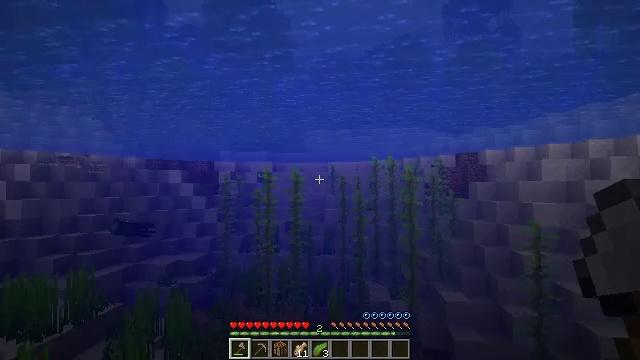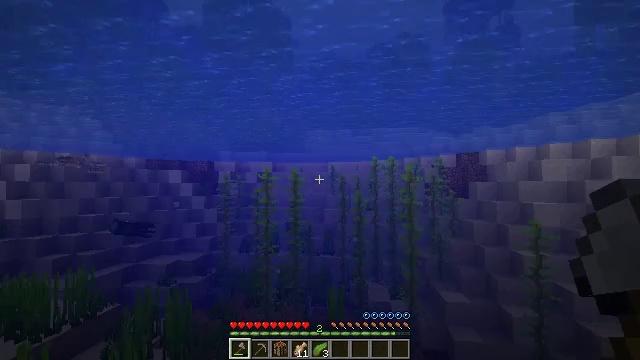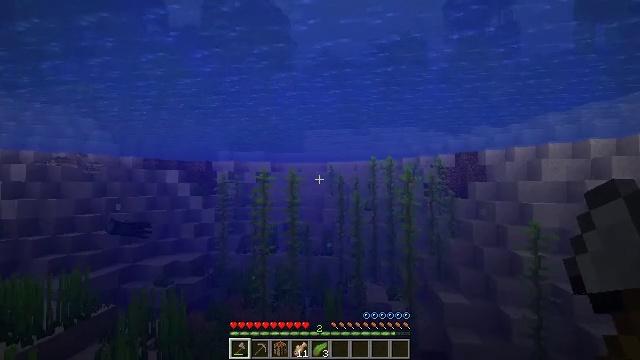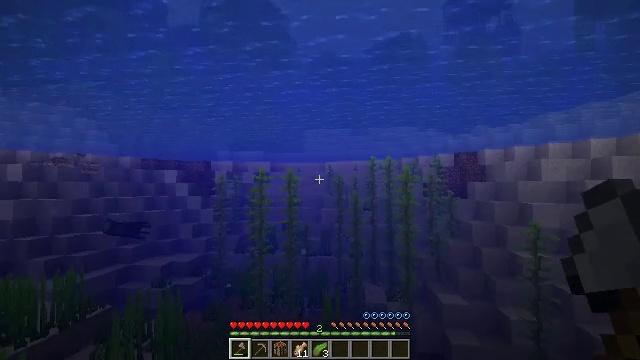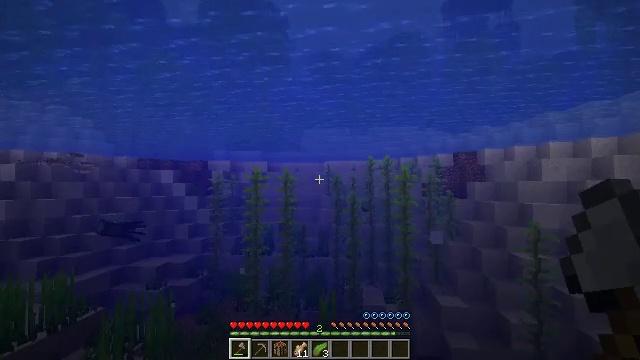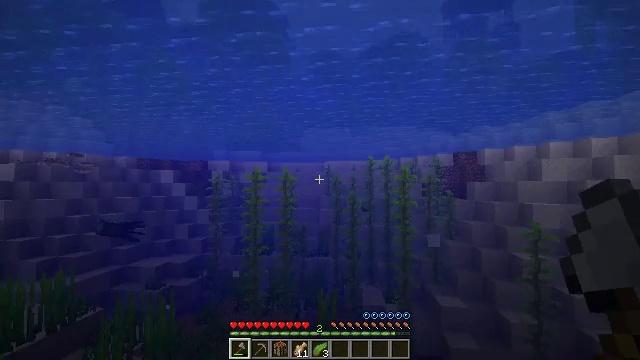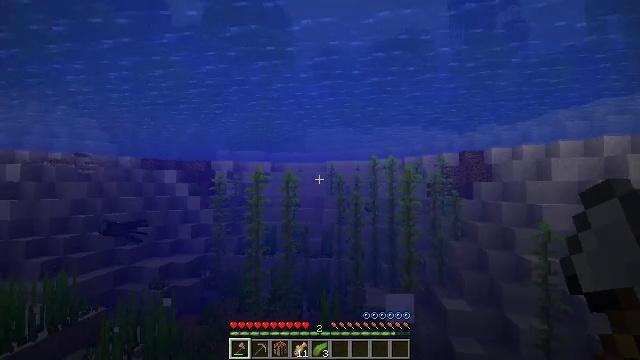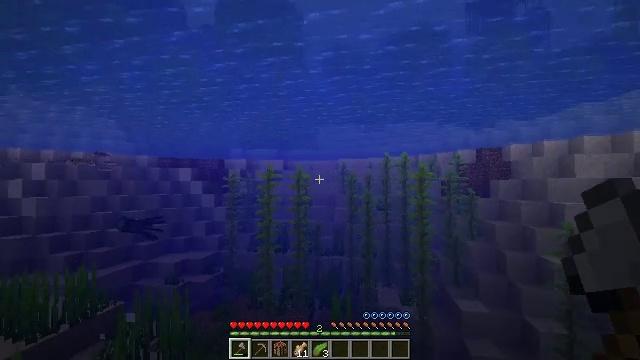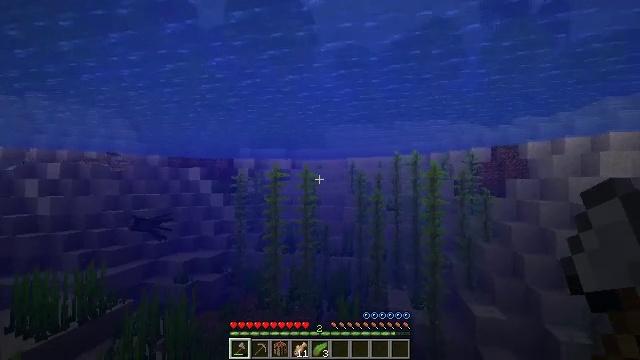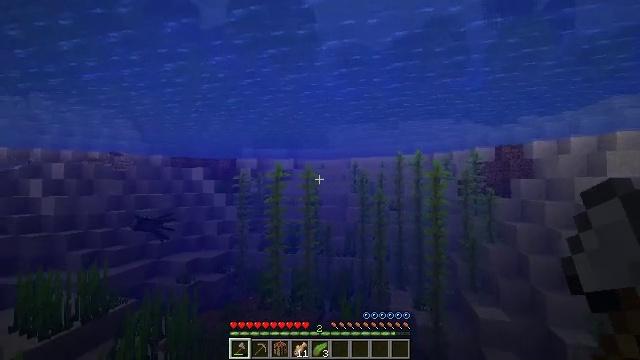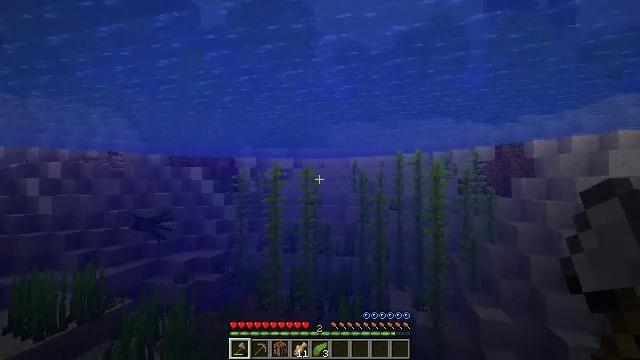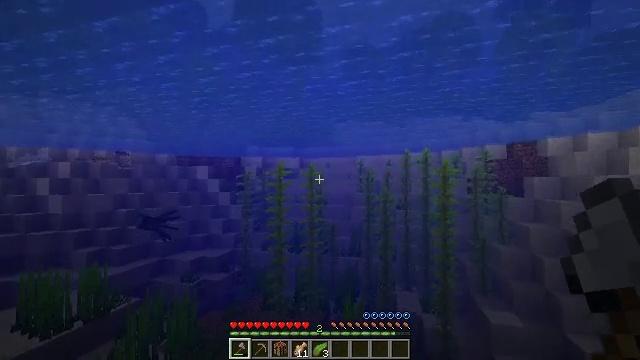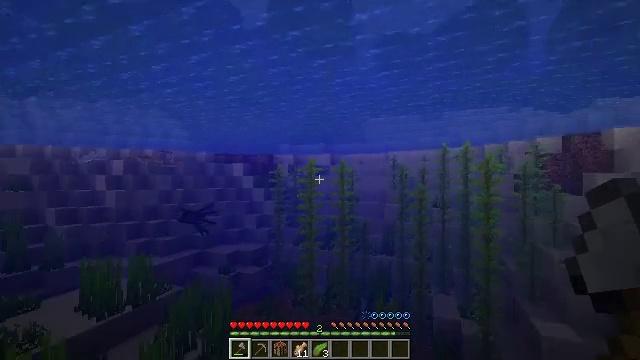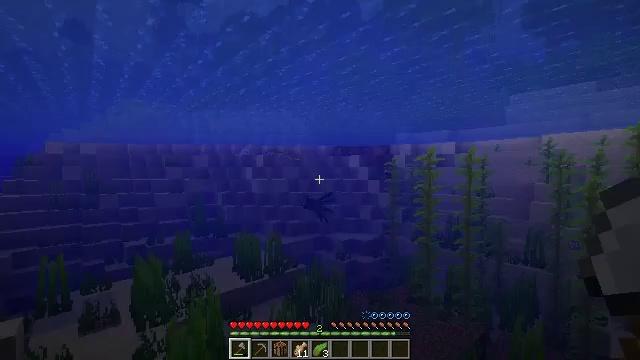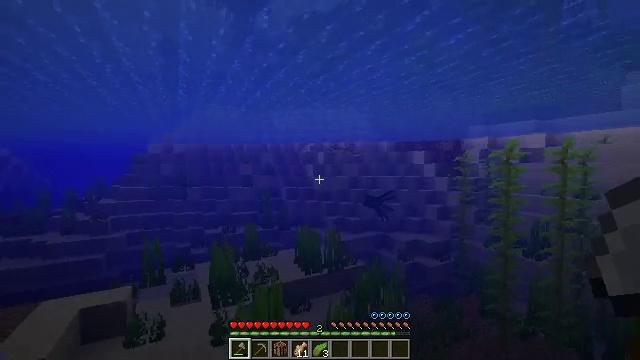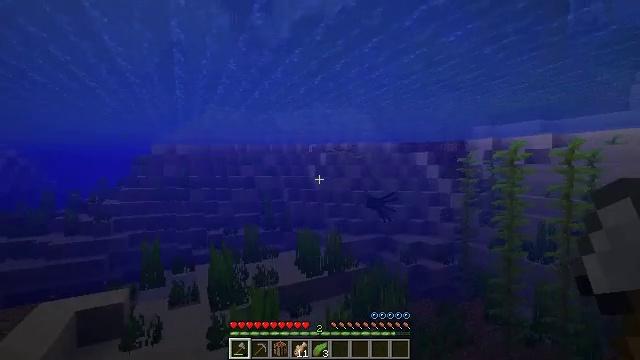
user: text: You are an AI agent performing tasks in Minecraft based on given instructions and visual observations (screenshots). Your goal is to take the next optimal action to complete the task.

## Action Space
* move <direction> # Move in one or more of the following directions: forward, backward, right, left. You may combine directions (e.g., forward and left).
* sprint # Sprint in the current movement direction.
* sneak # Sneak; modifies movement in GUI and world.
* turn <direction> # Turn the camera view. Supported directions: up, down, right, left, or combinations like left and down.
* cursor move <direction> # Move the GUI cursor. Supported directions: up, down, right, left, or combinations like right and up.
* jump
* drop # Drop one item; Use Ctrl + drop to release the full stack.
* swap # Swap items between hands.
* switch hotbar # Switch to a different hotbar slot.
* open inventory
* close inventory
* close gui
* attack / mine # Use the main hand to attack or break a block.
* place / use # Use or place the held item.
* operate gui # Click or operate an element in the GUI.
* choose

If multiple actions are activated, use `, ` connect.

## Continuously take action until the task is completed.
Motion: motion action
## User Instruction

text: Hunt a dolphin.
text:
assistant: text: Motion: move forward
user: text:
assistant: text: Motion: move forward
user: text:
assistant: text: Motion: move forward
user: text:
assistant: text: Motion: move forward
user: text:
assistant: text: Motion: move forward
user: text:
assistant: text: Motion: move forward, turn left
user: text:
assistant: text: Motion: move forward, turn left
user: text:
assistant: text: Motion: move forward, turn left
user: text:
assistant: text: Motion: move forward
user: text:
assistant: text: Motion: move forward
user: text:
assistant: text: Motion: move forward, turn left
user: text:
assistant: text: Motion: move forward, turn left
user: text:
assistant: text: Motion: move forward, turn left and down
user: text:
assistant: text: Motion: move forward, turn left
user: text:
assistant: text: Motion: move forward
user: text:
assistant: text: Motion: move forward
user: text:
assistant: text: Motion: move forward
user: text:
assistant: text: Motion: move forward
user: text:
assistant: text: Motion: move forward, sprint, turn left
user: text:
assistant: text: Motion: move forward, sprint, turn left
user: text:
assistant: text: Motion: move forward, sprint, turn left
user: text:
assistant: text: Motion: move forward, sprint
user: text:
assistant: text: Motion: move forward, sprint
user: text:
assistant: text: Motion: move forward, sprint
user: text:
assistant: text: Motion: move forward, sprint
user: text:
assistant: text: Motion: move forward, sprint
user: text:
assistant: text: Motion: move forward, sprint
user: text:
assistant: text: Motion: move forward, sprint
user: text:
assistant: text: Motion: move forward, sprint
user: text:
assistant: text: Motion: move forward, sprint